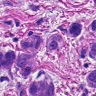
Metastatic tissue present: yes